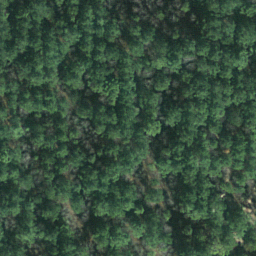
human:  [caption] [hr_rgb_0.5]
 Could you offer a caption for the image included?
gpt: There are lots of dark green plants in the dense forest .

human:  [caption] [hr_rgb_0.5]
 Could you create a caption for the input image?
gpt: There are lots of dark green trees in the dense forest .

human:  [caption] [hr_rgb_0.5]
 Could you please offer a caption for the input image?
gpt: Lots of dark green trees constitute a dense forest .

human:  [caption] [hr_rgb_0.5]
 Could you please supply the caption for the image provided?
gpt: This is a dense forest with lots of dark green trees .

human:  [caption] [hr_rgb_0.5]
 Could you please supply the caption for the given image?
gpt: Lots of dark green trees constitute a dense forest .